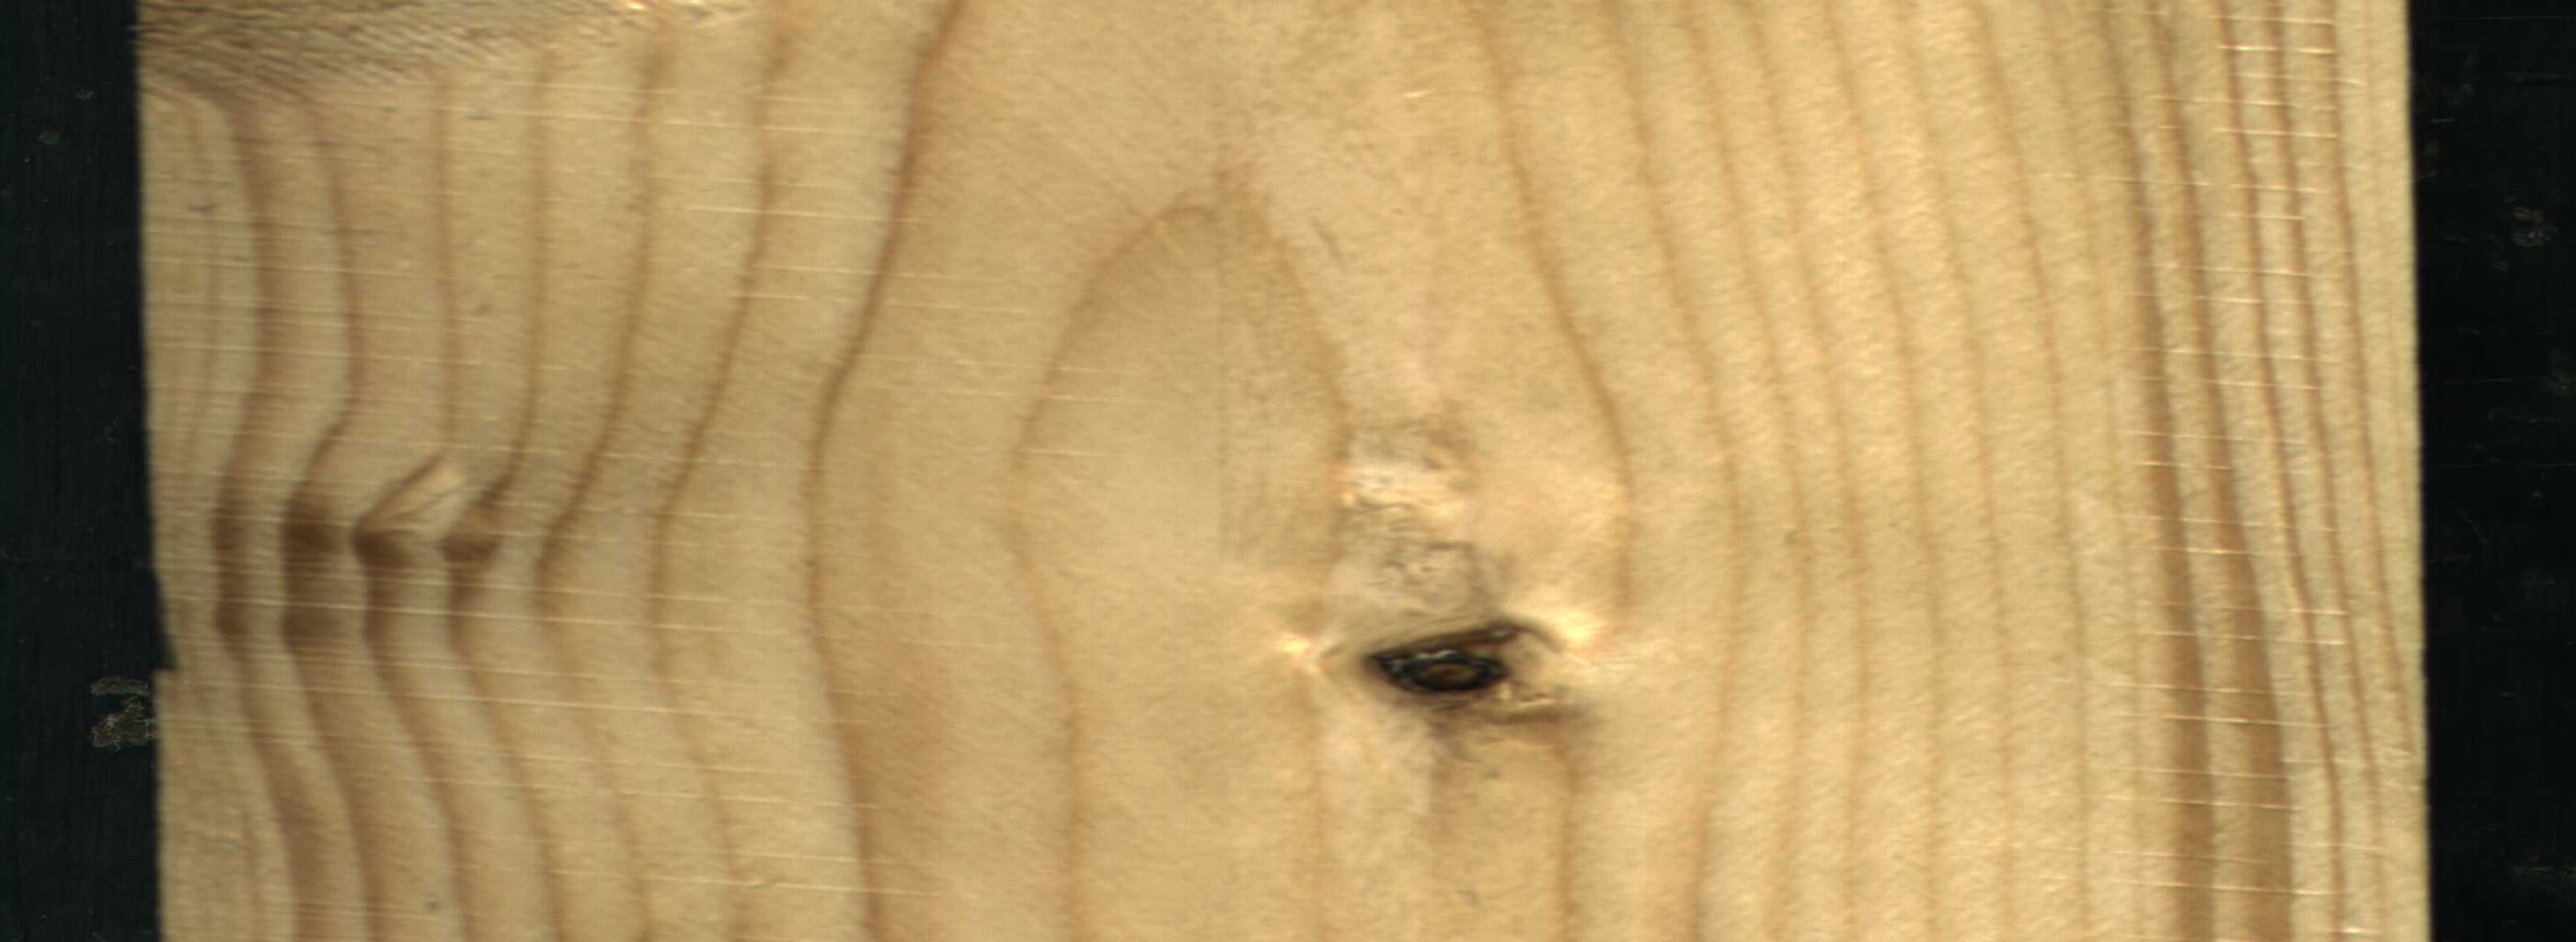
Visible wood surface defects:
Dead_Knot
Live_Knot